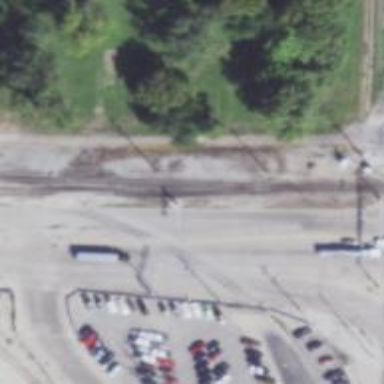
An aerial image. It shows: Railway siding with rails.